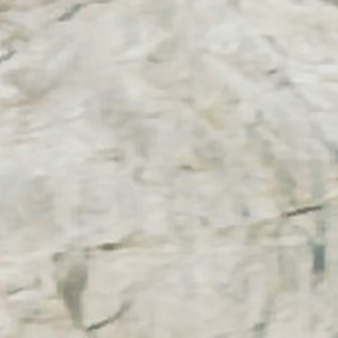
Label: other